Question: I have the following XML file that represents a 2D array:
'''
<?xml version="1.0" encoding="UTF-8"?>
<Prop Name='Test' Type='Array' LBound='[0][0]' HBound='[9][9]' ElementType='String' Flags='0x0'>
<Value ID='[0][0]'>1</Value>
<Value ID='[1][0]'>2</Value>
<Value ID='[2][0]'>3</Value>
<Value ID='[0][1]'>10</Value>
<Value ID='[1][1]'>11</Value>
<Value ID='[2][1]'>12</Value>
</Prop>
'''
The first bracketed value in the 'ID' property is the row and the second one the column in the array.
The actual number of 'Value' elements in 'Prop' can vary, but I will always have a 2D array.
I need to format this into an HTML table with 2 columns like this one:

For this, I have the following XSLT which basically goes through and prints into the first column all the elements that end in '[0]' and then attempts to find the matching element ending in '[1]':
'''
<?xml version="1.0" encoding="UTF-8"?>
<xsl:stylesheet version="1.0" xmlns:xsl="http://www.w3.org/1999/XSL/Transform">
<xsl:template match="/">
<html>
<body>
<h2>Name Value Pairs</h2>
<table border="1">
<tr bgcolor="#9acd32">
<th style="text-align:left">Name</th>
<th style="text-align:left">Value</th>
</tr>
<xsl:for-each select="Prop[@Name='Test']/Value">
<xsl:if test="contains(self::Value/@ID,'][0]')">
<tr>
<td><xsl:value-of select="self::Value"/></td>
<td><xsl:value-of select="parent::Prop/Value[@ID=concat('[',position()-1,'][1]')]"/></td>
</tr>
</xsl:if>
</xsl:for-each>
</table>
</body>
</html>
</xsl:template>
</xsl:stylesheet>
'''
This, however, returns the second column empty and the problem seems to be when I try to use the concat function in the @ID property to dynamically change its value.
What am I doing wrong here?
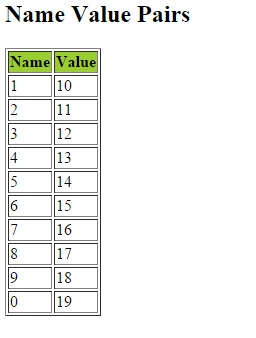
Answer: '''
<?xml version="1.0" encoding="UTF-8"?>
<xsl:stylesheet version="1.0" xmlns:xsl="http://www.w3.org/1999/XSL/Transform">
<xsl:template match="/">
<html>
<body>
<h2>Name Value Pairs</h2>
<table border="1">
<tr bgcolor="#9acd32">
<th style="text-align:left">Name</th>
<th style="text-align:left">Value</th>
</tr>
<xsl:for-each select="Prop[@Name='Test']/Value">
<xsl:if test="contains(@ID,'][0]')">
<xsl:variable name="pos" select="position()"/>
<tr>
<td><xsl:value-of select="."/></td>
<td>
<xsl:value-of select="../Value[@ID=concat('[',$pos - 1,'][1]')]"/>
</td>
</tr>
</xsl:if>
</xsl:for-each>
</table>
</body>
</html>
</xsl:template>
</xsl:stylesheet>
'''
'''
<html>
<body>
<h2>Name Value Pairs</h2>
<table border="1">
<tr bgcolor="#9acd32">
<th style="text-align:left">Name</th>
<th style="text-align:left">Value</th>
</tr>
<tr>
<td>1</td>
<td>10</td>
</tr>
<tr>
<td>2</td>
<td>11</td>
</tr>
<tr>
<td>3</td>
<td>12</td>
</tr>
</table>
</body>
</html>
'''